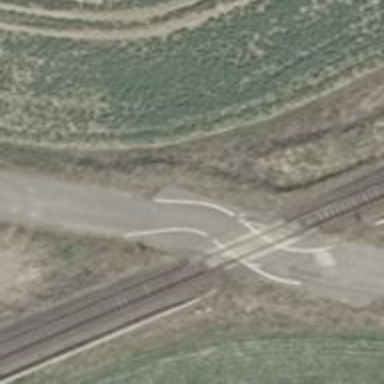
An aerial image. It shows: Level crossing along the railway.